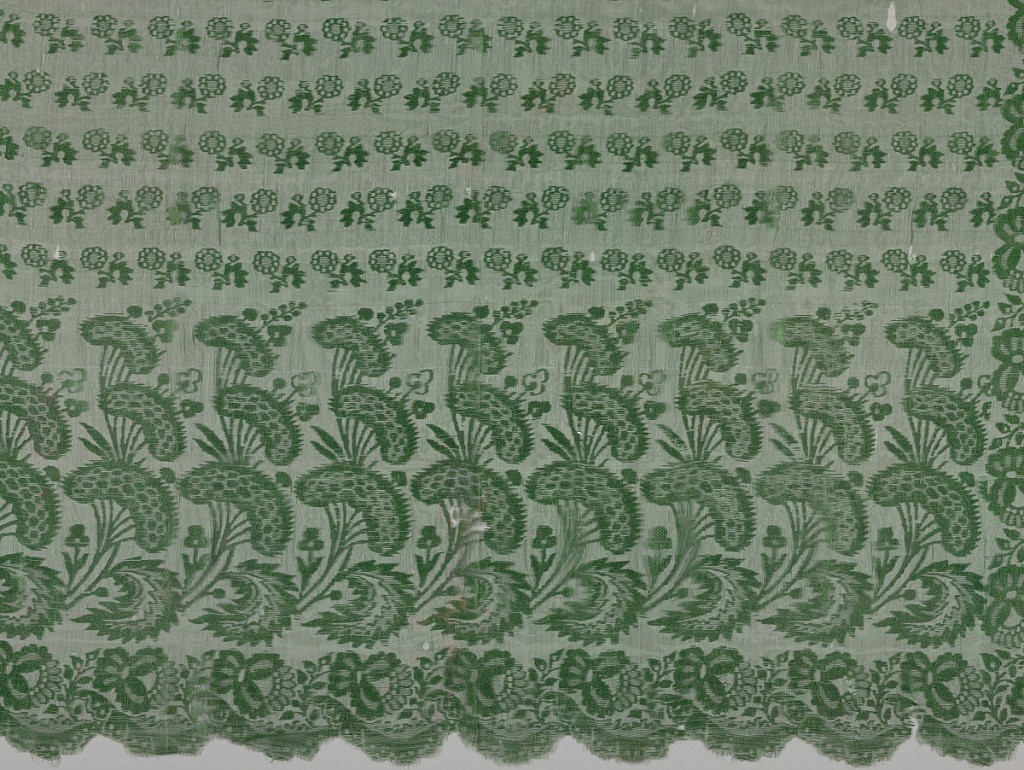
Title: Bonnet veil
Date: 19th century
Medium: silk Technique: machine made
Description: Bonnet veil with a pattern of conventionalized flowers in green silk arranged to form a border on three sides enclosing horizontal stripes.